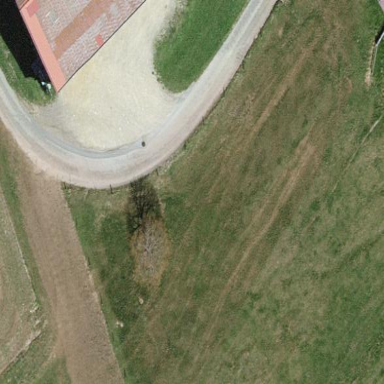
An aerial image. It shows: Farmyard area.